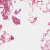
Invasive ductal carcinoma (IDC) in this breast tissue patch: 0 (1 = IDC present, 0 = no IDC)